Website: home-depot
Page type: customer-info-address
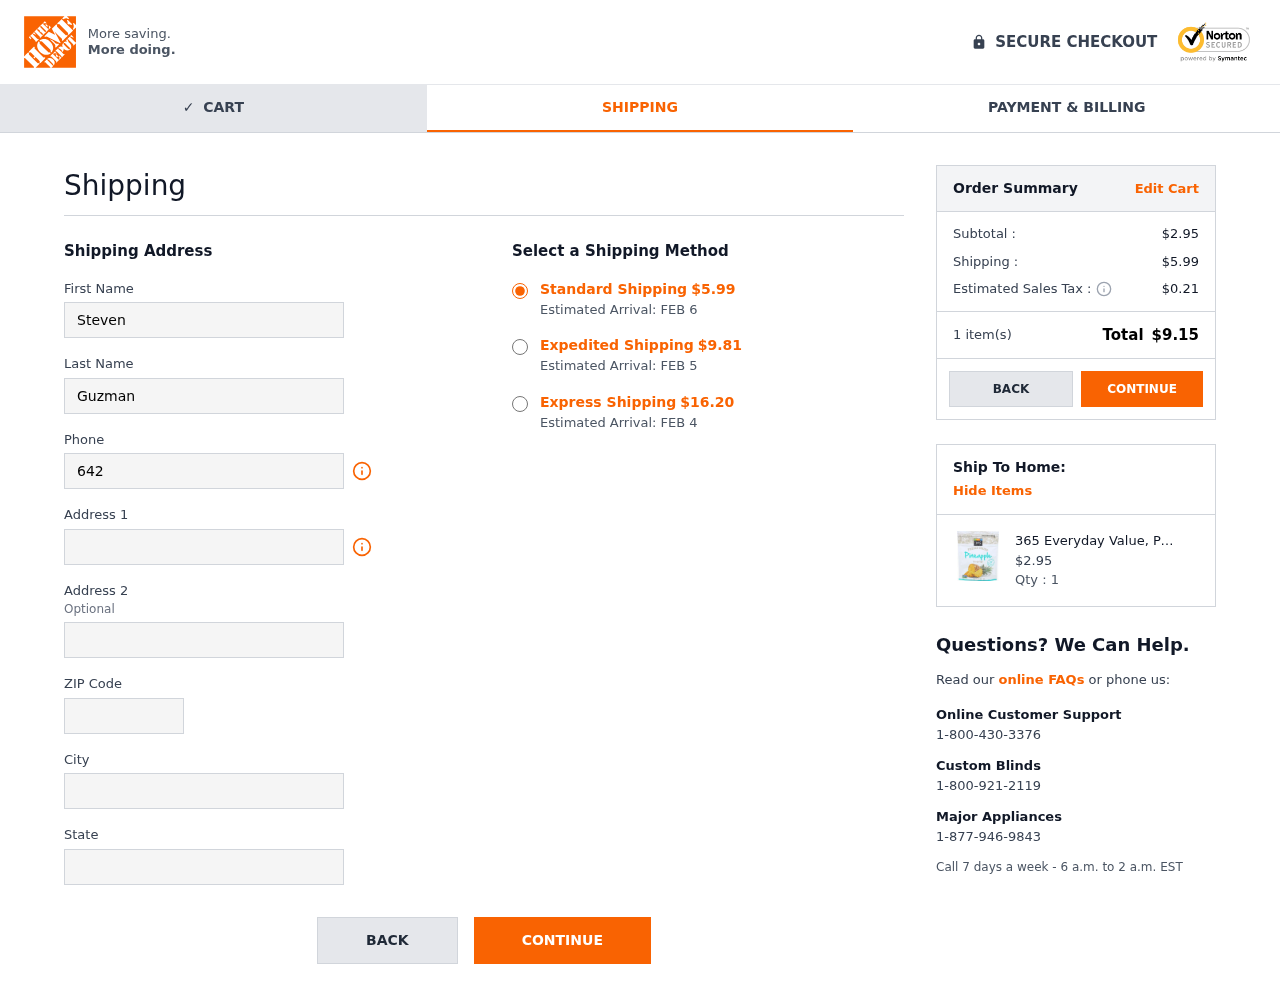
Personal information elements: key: PII_CITY
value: East Cindy
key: PII_FIRSTNAME
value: Steven
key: PII_LASTNAME
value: Guzman
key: PII_PHONE
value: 6428855039
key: PII_POSTCODE
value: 38624
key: PII_STATE
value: Oregon
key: PII_STREET
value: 52783 Jackson Lake
Product elements: key: PRODUCT1_NAME
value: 365 Everyday Value, Pineapple Tidbits, Freeze Dried, 1 oz
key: PRODUCT1_PRICE
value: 2.95
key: PRODUCT1_QUANTITY
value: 1
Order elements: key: ORDER_SHIPPING_COST
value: $5.99
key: ORDER_DELIVERY_DATE
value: Estimated Arrival: FEB 6
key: ORDER_SHIPPING_COST_EXPEDITED
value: $9.81
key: ORDER_DELIVERY_DATE_EXPEDITED
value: Estimated Arrival: FEB 5
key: ORDER_SHIPPING_COST_EXPRESS
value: $16.20
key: ORDER_DELIVERY_DATE_EXPRESS
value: Estimated Arrival: FEB 4
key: ORDER_SUBTOTAL
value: $2.95
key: ORDER_TAX
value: $0.21
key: ORDER_NUM_ITEMS
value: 1 item(s)
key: ORDER_TOTAL
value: $9.15